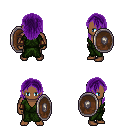
a pixel art fantasy rpg character, male body template, human, dark skin, green robe, red pants, purple long hairstyle, cloth bracers, shield, four views (front, back, left, right), 2x2 character sprite sheet, small pixel art, hard edges, no anti-aliasing